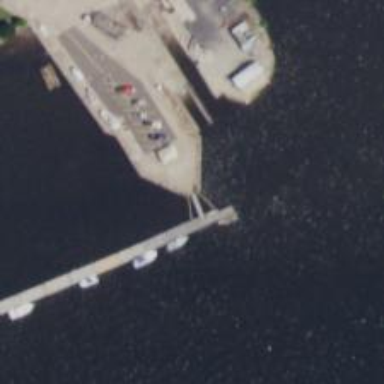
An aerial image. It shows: Man-made pier.